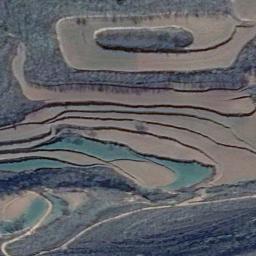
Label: terrace